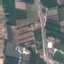
Label: PermanentCrop